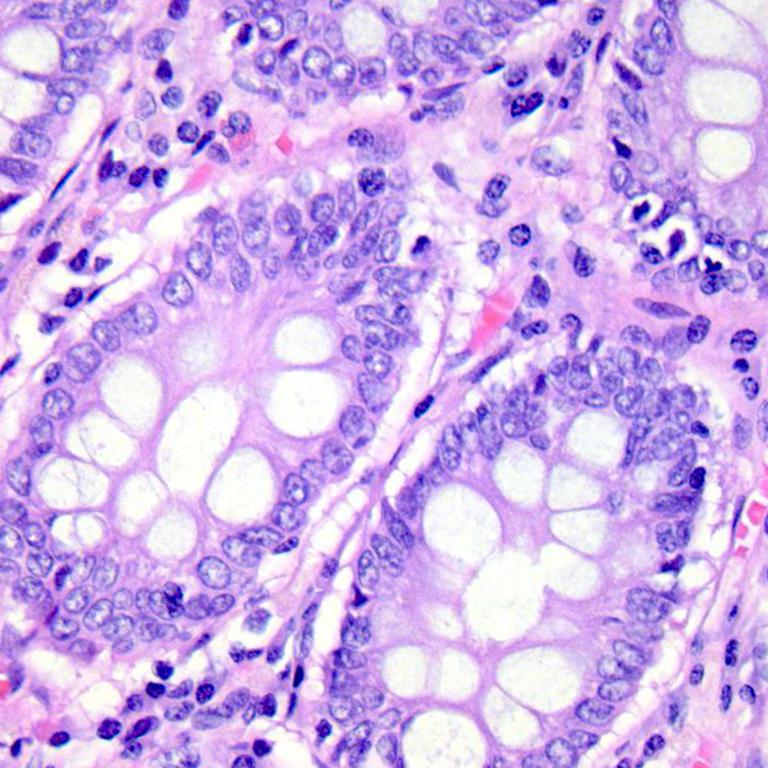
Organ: colon
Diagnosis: benign